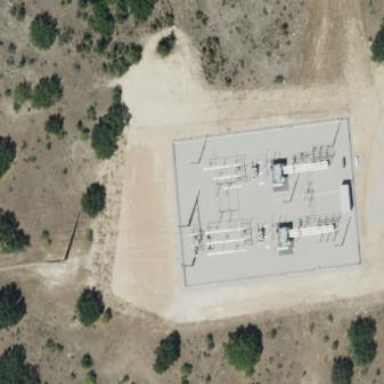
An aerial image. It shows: Power substation that acts as generator. It is surrounded by fence.